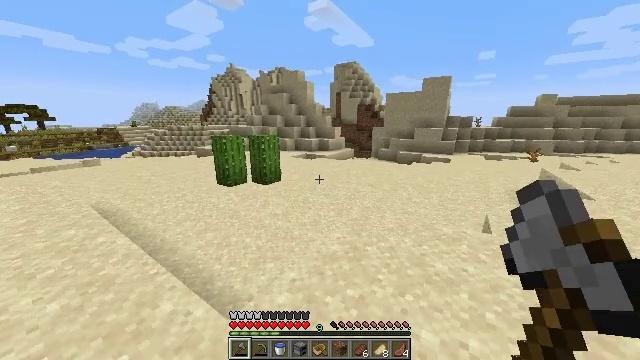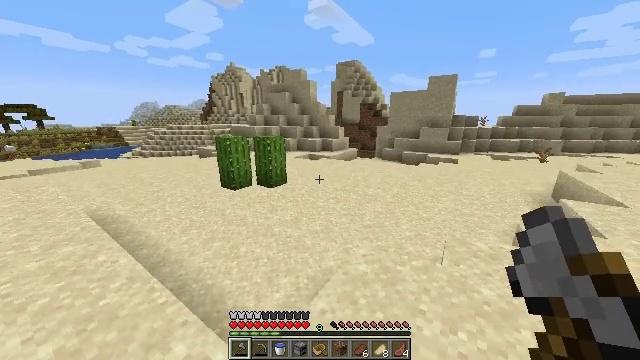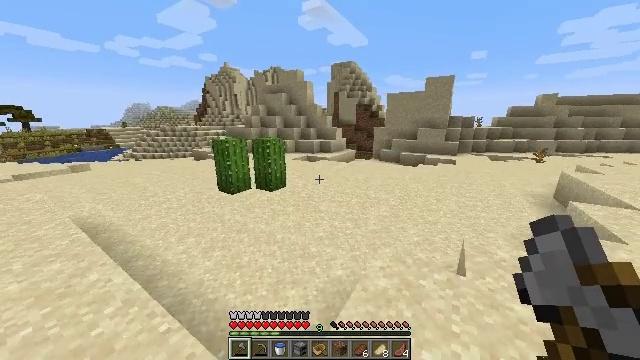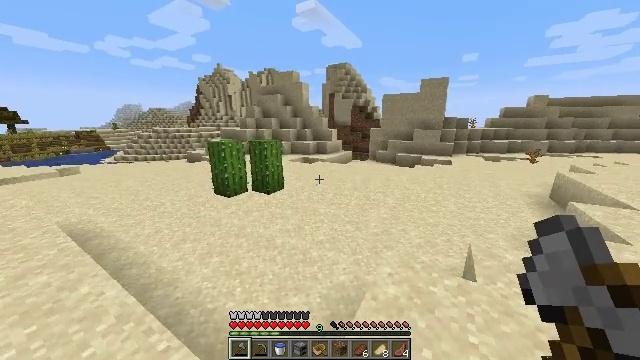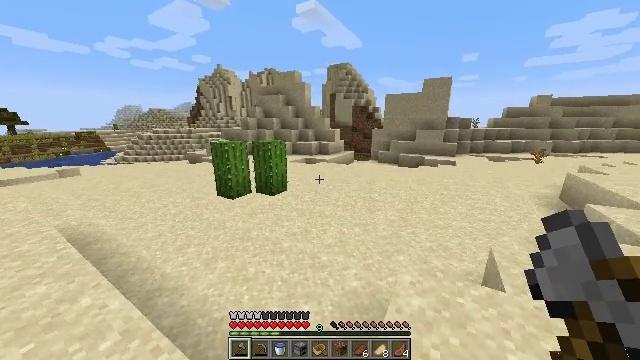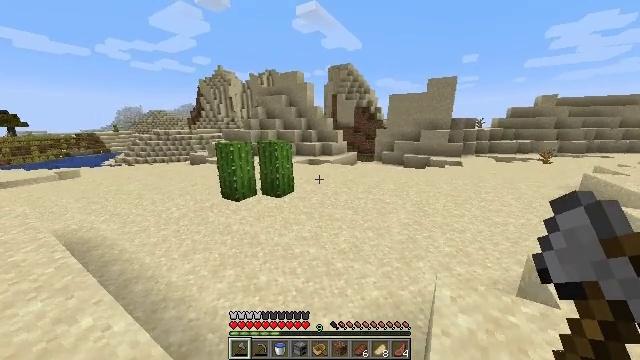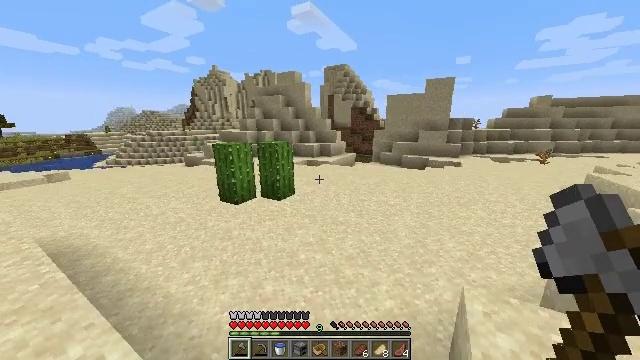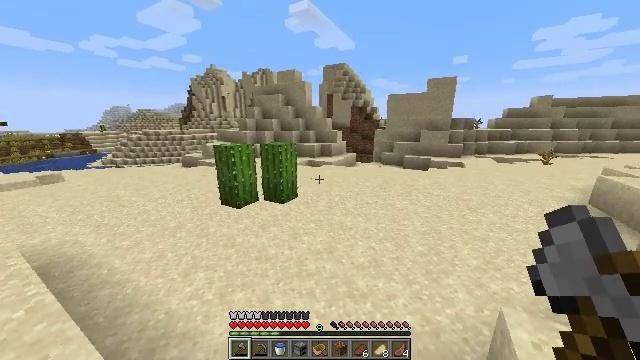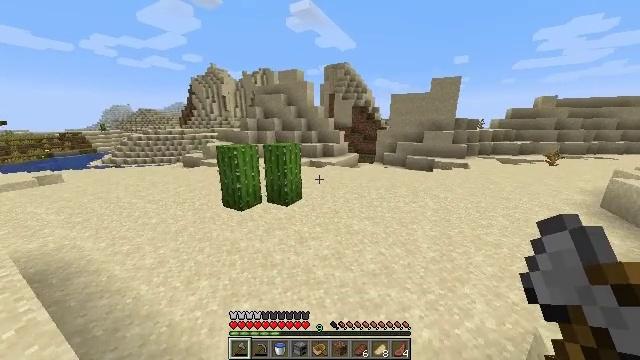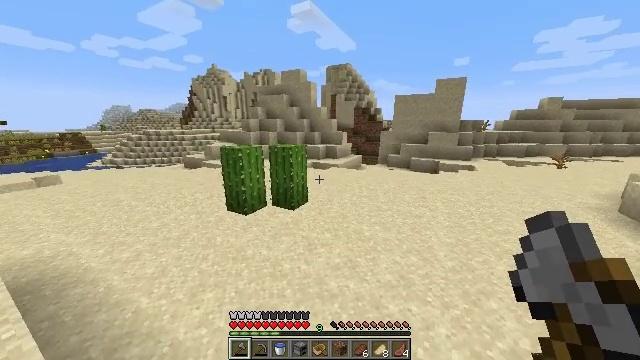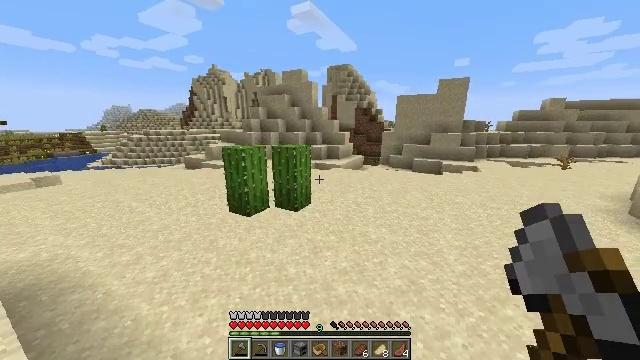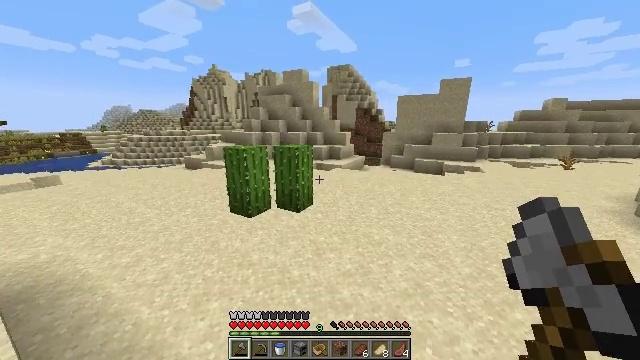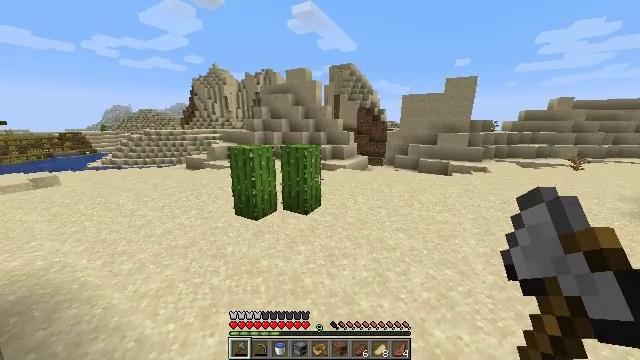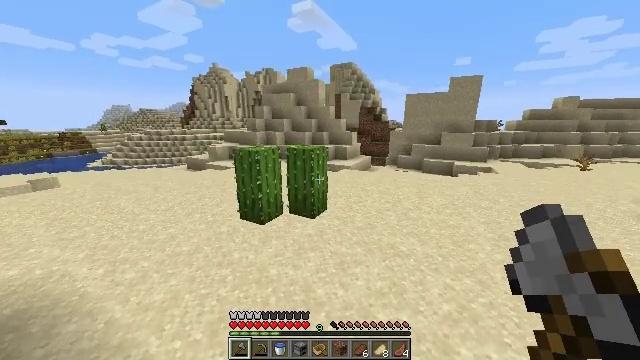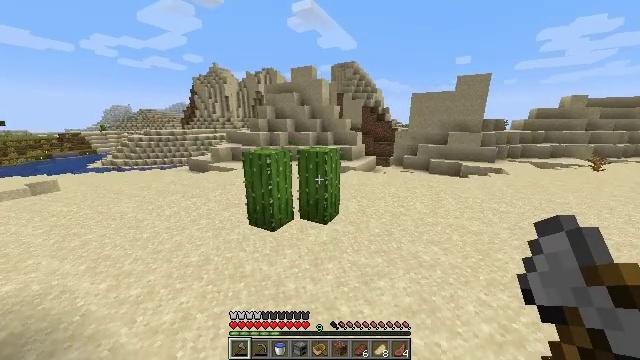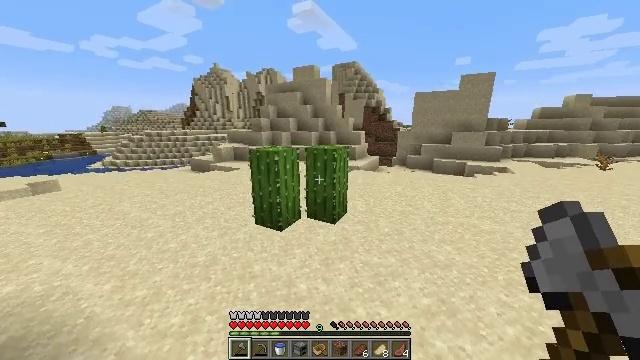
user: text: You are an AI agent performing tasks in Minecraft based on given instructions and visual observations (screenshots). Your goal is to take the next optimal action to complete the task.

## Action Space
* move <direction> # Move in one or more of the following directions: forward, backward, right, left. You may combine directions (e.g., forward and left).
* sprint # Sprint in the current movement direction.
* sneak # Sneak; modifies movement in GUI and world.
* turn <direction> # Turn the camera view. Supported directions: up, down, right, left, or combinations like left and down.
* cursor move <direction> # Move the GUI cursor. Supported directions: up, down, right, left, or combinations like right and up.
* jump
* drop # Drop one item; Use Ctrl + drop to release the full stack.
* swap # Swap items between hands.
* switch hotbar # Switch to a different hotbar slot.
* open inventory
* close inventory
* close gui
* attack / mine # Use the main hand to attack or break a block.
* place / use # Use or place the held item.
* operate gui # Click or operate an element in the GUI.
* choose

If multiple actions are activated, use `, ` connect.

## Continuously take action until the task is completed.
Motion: motion action
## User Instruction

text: Extract blue terracotta from the ground or building.
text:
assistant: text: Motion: move forward and move left
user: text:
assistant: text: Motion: move forward and move left, turn right
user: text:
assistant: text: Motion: move forward and move left, turn right
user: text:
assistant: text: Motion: move forward and move left
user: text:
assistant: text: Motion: move forward and move left, sprint
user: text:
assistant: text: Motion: move forward and move left, sprint, turn right
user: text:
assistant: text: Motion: move forward and move left, sprint
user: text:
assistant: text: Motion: move forward and move left, sprint
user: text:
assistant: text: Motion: move forward and move left, sprint
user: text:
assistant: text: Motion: move forward and move left, sprint
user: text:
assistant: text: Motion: move forward and move left, sprint
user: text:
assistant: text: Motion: move forward and move left, sprint
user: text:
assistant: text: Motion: move forward and move left, sprint
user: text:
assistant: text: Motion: move forward and move left, sprint
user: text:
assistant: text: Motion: move left, sprint
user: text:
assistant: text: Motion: move left, sprint
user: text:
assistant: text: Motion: move left, sprint
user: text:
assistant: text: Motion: move left, sprint
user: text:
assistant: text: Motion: move left, sprint
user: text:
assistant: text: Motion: move left, sprint
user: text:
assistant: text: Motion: move left, sprint
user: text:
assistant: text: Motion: move left, sprint
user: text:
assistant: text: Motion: move left, sprint
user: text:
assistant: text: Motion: move left, sprint
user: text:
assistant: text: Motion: move left, sprint
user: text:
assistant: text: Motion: move left, sprint
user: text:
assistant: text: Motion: move left, sprint
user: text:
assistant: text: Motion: move left, sprint
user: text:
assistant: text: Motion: move left, sprint
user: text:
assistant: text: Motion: move left, sprint